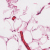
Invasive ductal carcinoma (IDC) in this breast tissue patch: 0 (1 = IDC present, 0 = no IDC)